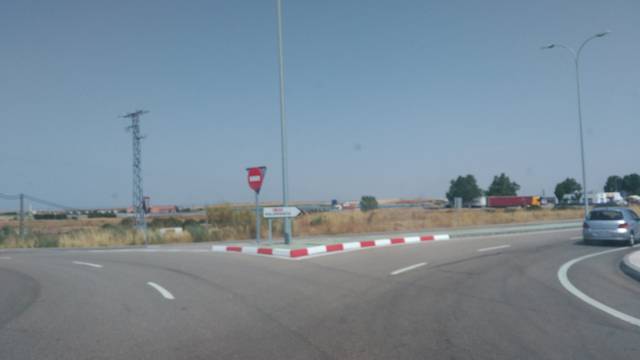
Region: Spain
Coordinates: 40.952, -5.729